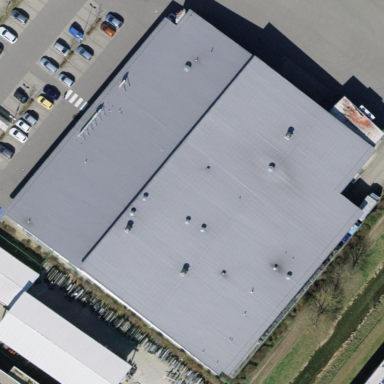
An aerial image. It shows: Commercial building.